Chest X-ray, PA view. Patient: 38 years old, sex F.
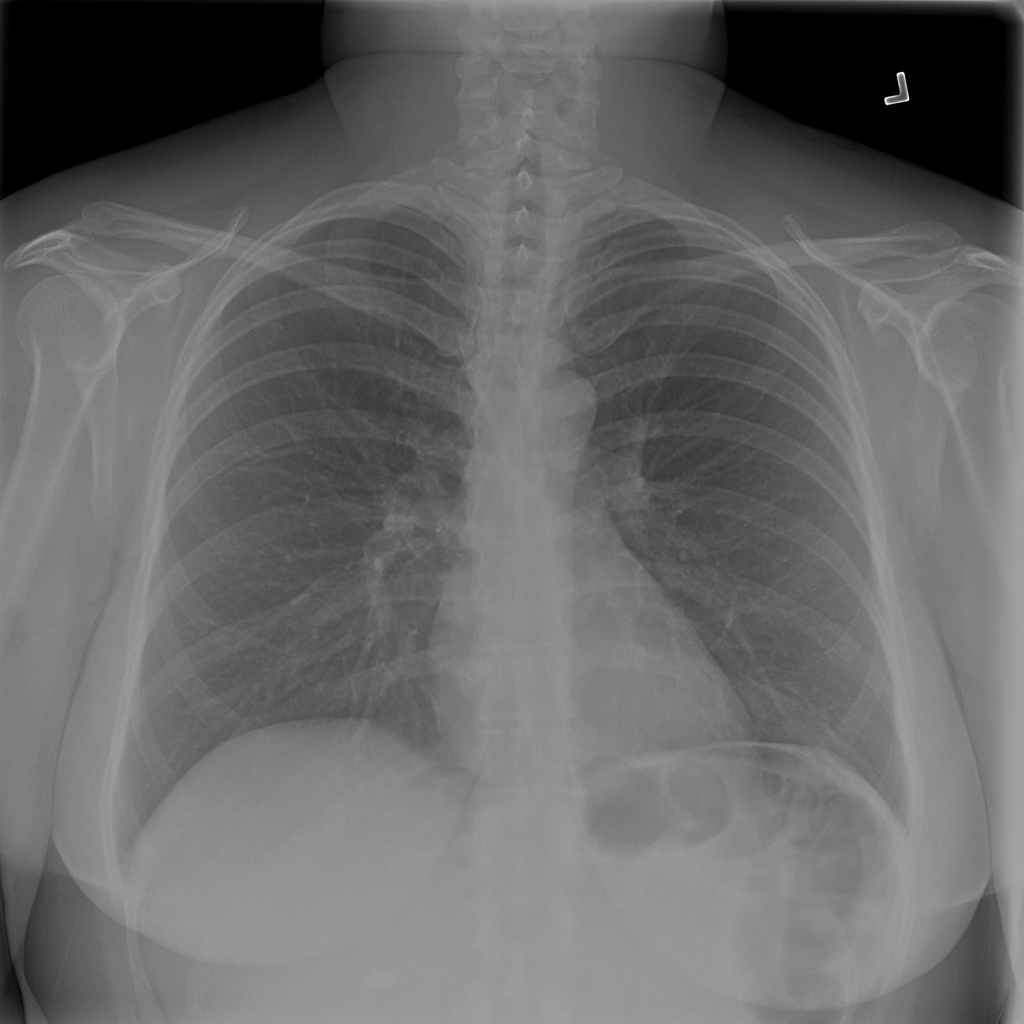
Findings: No Finding